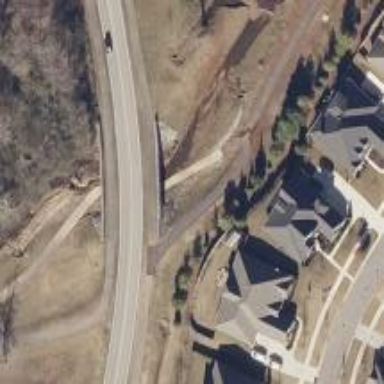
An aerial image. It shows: Tertiary road with bridge and separate sidewalk.